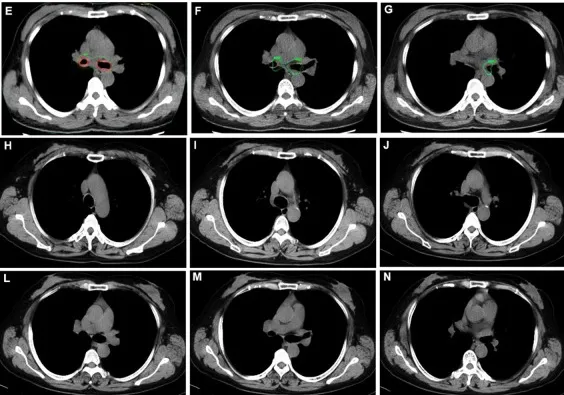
Thoracic computerized tomography (CT) scans for adenoid cystic carcinoma (ACC) in central airway. (A-G) Thoracic CT scans before placing the stent with 125I seeds.
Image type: radiology (ct)